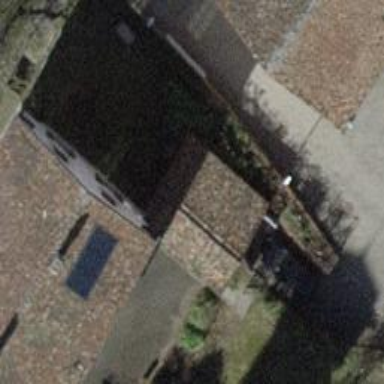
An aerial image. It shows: Shed building.